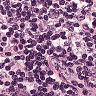
Metastatic tissue present: no